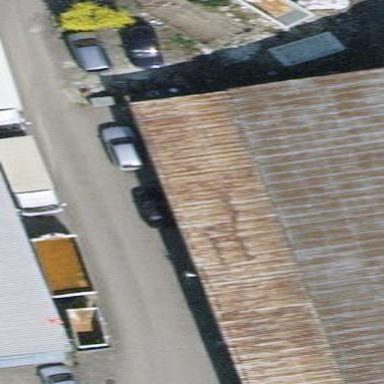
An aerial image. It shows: View of roof of building.